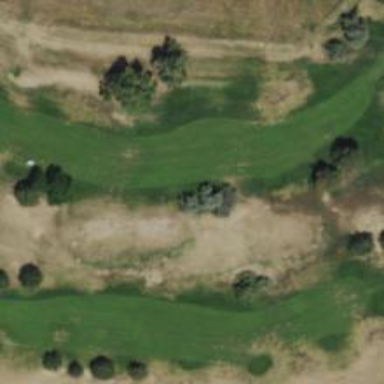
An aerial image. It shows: View of golf hole.